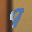
Label: 9